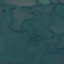
Land use / land cover: Pasture